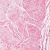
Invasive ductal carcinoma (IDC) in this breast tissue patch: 0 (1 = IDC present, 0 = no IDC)